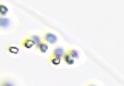
Label: Phaeocystis